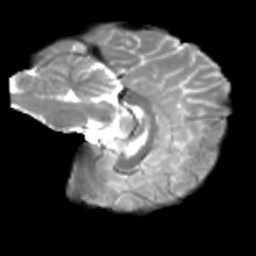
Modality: T2w
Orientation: sagittal
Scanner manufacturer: siemens
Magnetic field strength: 3 T
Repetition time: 4 s
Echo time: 0.0594 s